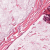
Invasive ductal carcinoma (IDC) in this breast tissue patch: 0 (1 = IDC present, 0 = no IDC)